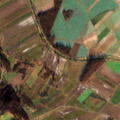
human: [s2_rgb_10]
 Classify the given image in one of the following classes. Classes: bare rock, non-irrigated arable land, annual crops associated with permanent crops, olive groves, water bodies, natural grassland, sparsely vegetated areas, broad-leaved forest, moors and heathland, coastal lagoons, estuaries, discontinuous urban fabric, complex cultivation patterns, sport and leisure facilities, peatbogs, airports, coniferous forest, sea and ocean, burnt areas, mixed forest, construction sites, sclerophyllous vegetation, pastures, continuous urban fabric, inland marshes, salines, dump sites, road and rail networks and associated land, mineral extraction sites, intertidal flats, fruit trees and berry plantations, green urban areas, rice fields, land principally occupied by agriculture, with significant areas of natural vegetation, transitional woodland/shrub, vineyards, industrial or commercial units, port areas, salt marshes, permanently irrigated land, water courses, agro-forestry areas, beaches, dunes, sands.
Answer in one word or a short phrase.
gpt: non-irrigated arable land, complex cultivation patterns, broad-leaved forest, mixed forest